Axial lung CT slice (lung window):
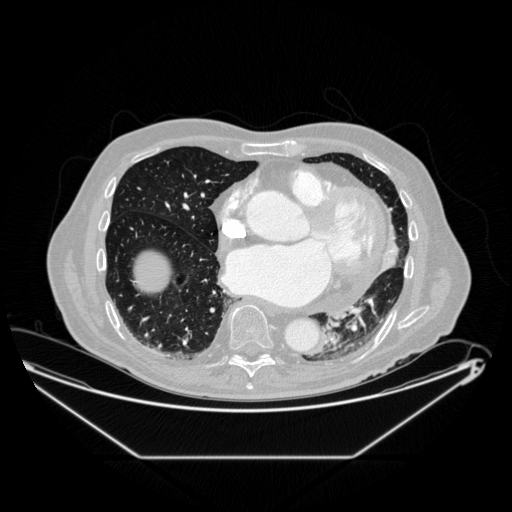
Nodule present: no